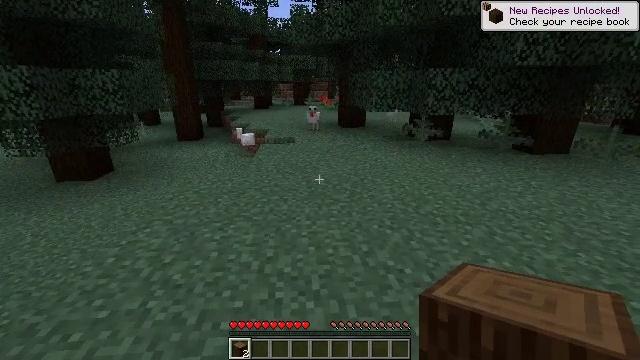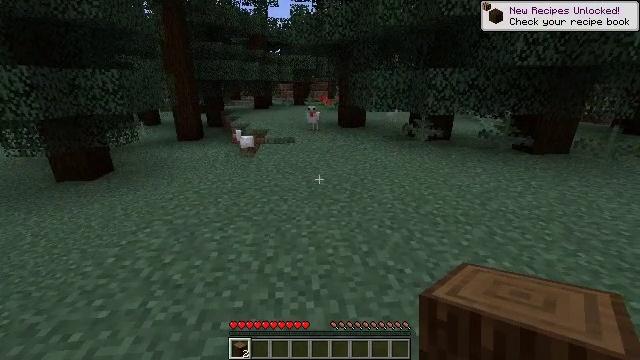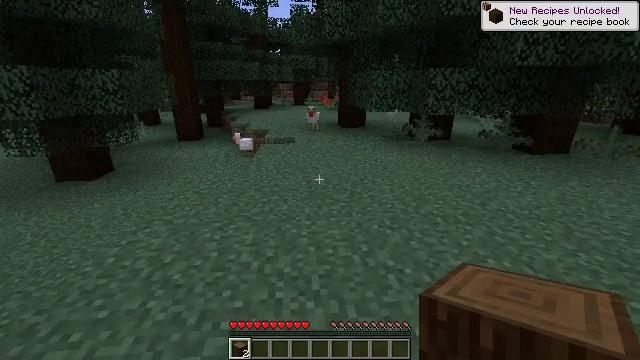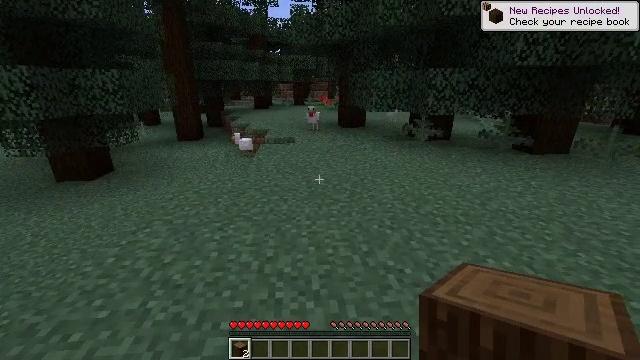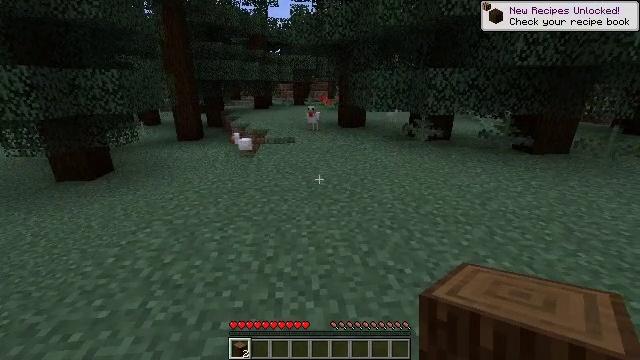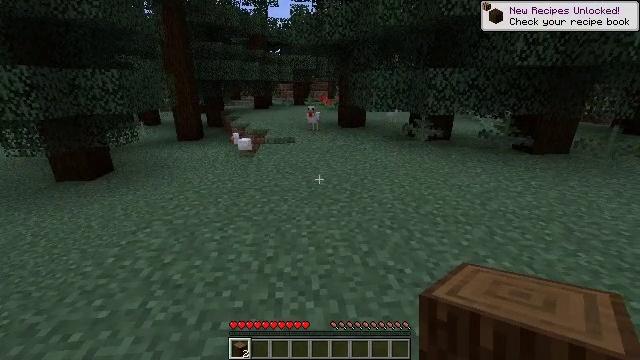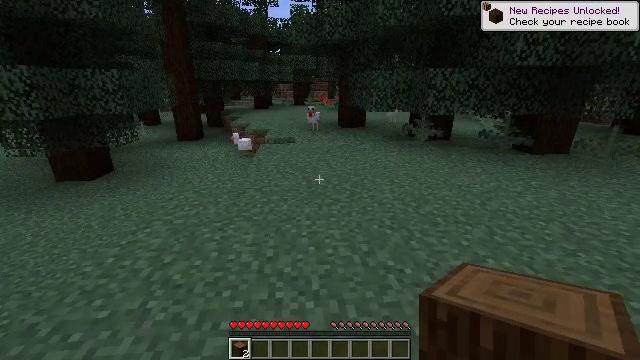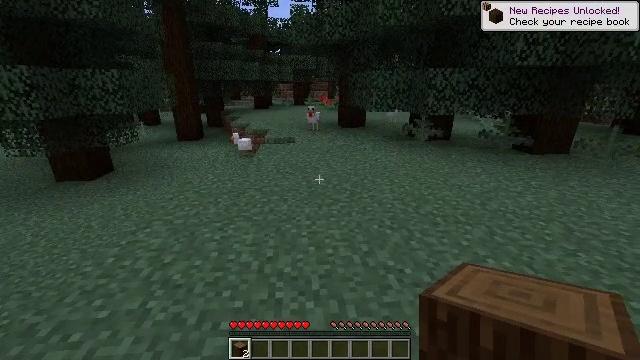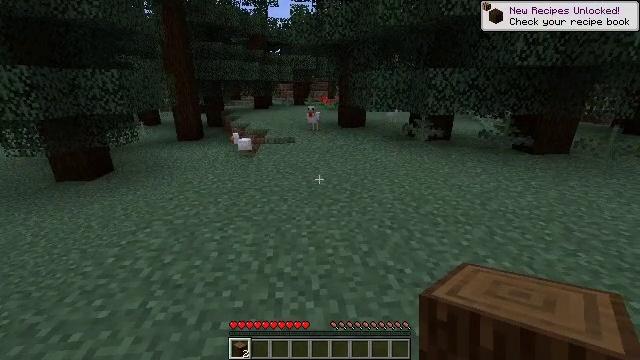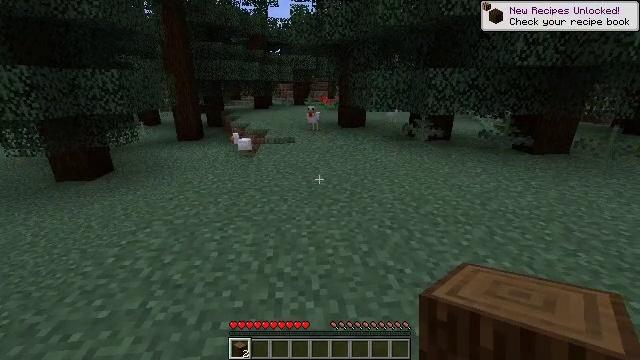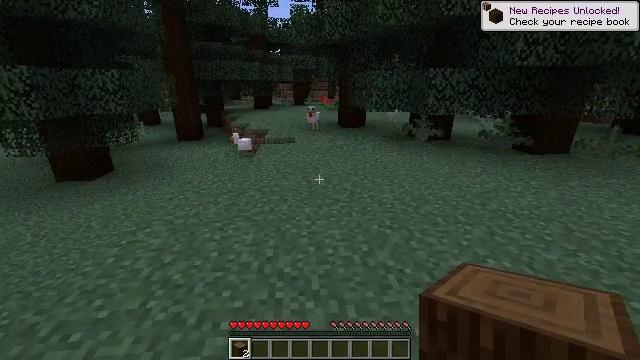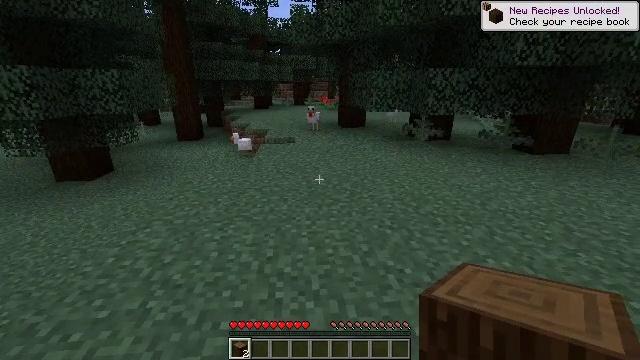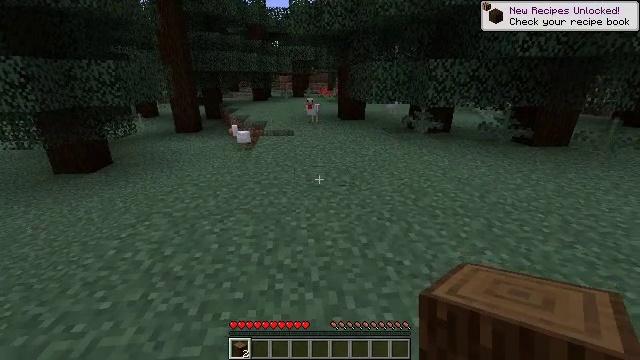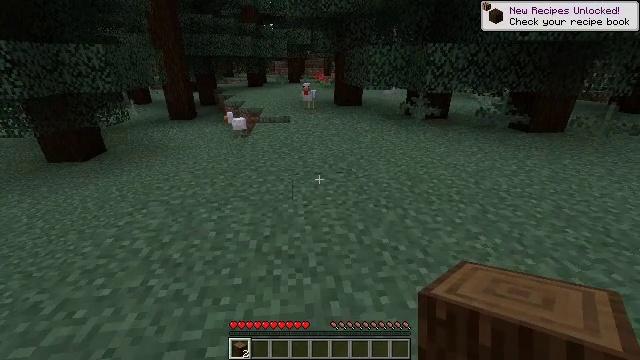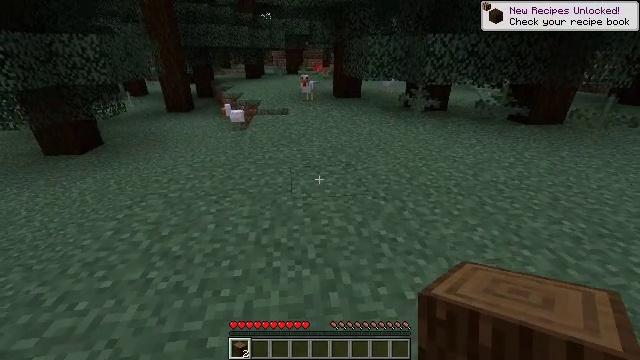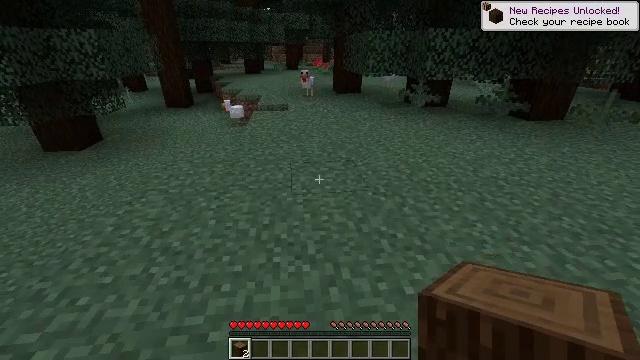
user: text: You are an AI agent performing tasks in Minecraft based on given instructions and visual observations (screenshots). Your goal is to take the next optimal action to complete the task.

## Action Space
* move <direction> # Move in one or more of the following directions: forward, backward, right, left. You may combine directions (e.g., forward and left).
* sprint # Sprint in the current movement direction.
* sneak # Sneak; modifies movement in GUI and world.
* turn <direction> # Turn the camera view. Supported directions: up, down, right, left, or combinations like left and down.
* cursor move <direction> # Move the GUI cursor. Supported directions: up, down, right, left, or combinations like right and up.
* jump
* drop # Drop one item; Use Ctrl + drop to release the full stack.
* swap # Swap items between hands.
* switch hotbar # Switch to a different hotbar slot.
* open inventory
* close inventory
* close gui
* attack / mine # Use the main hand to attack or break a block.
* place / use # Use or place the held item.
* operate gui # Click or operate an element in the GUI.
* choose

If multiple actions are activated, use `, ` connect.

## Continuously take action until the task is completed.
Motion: motion action
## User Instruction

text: Open your inventory and craft spruce planks with spruce logs.
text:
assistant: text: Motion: no_op
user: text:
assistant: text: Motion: no_op
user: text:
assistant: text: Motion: no_op
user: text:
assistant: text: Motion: no_op
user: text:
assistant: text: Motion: no_op
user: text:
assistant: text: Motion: no_op
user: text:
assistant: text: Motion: no_op
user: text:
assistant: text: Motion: no_op
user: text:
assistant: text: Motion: no_op
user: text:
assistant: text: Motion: no_op
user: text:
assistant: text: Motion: no_op
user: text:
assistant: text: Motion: turn down
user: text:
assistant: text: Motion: turn down
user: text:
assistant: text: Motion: turn down
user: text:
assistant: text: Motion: no_op
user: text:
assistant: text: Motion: no_op
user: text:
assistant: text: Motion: no_op
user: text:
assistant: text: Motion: no_op
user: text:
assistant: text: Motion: no_op
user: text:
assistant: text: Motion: no_op
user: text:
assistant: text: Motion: no_op
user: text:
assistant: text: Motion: use / place
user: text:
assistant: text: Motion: use / place
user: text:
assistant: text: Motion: no_op
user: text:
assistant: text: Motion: no_op
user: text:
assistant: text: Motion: no_op
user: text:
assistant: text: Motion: no_op
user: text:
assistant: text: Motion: no_op
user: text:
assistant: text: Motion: no_op
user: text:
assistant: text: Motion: no_op